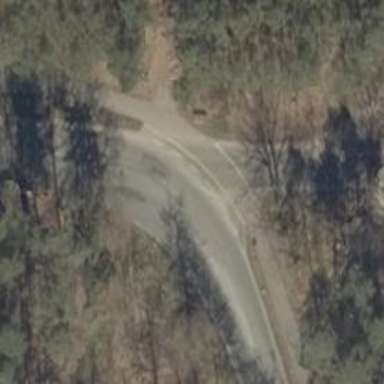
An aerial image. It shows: Road with "give way" sign.